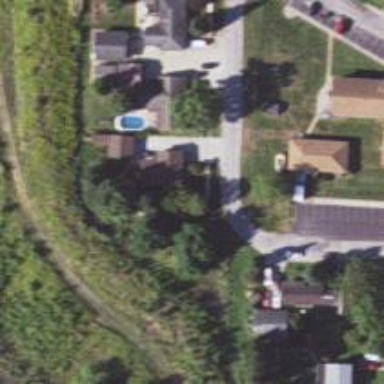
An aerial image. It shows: Residential road.